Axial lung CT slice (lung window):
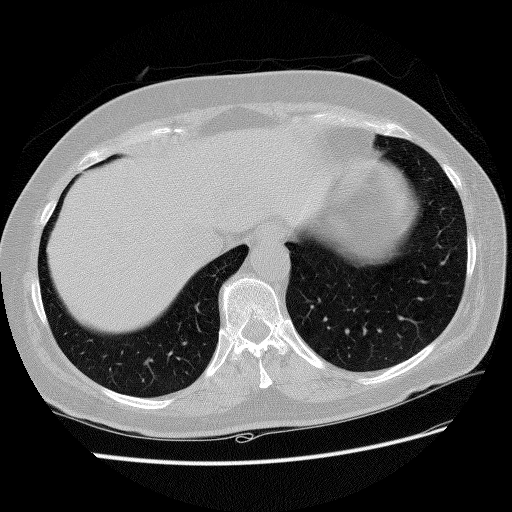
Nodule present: no